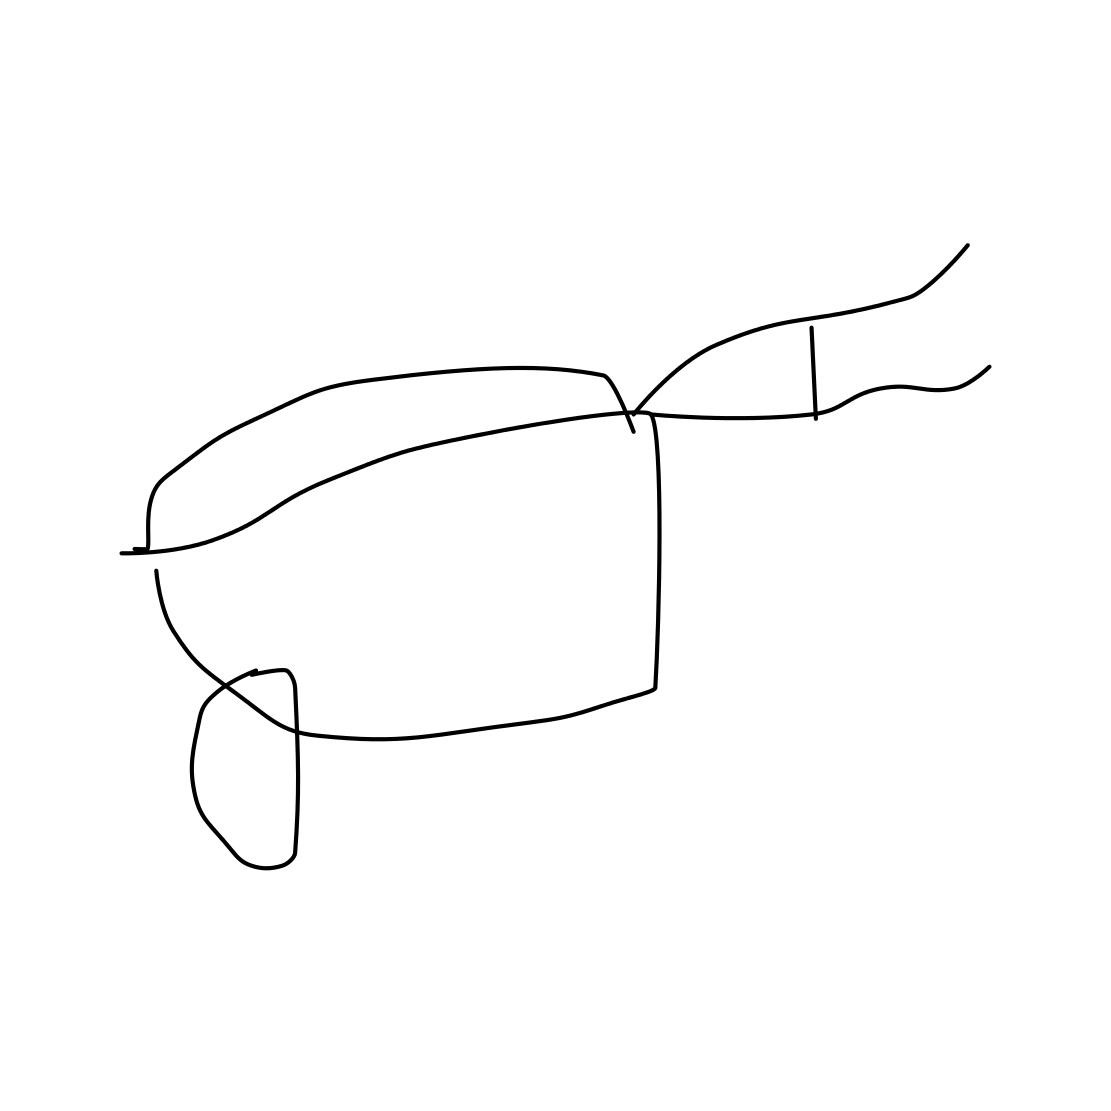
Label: wheelbarrow